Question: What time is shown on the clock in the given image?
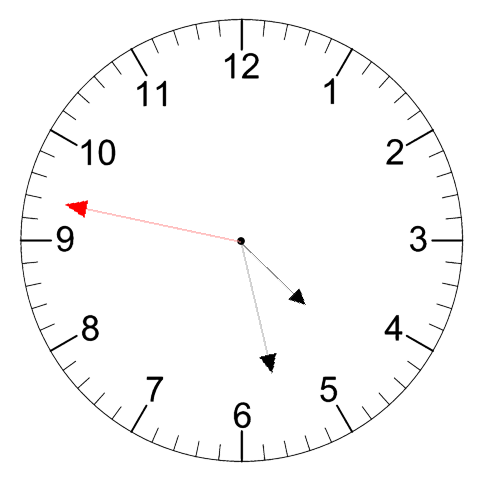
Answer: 04:27:47